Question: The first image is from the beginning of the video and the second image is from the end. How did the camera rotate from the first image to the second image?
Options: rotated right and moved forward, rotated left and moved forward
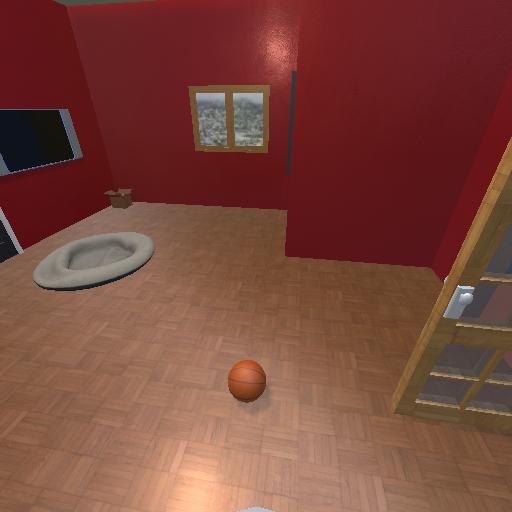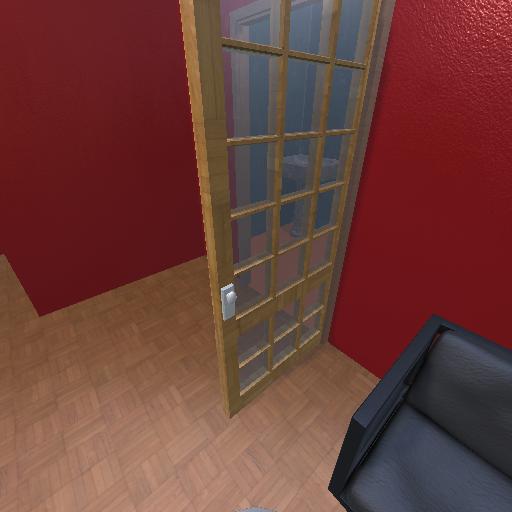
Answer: rotated right and moved forward